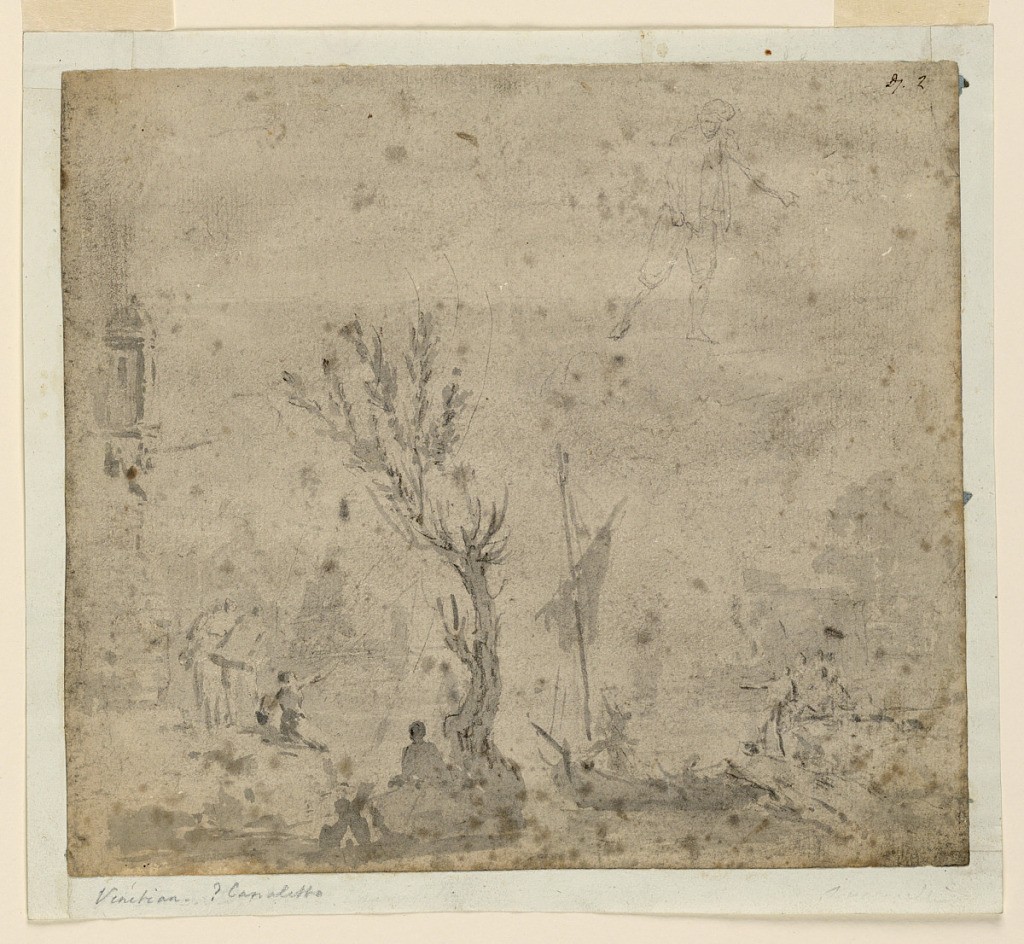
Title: Harbor Scene
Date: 1775–1800
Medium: Pen and ink, brush and wash on paper
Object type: Drawing
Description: In the foreground, land with a tree and seated figures. Behind, ships in a harbor. Above, figural study.